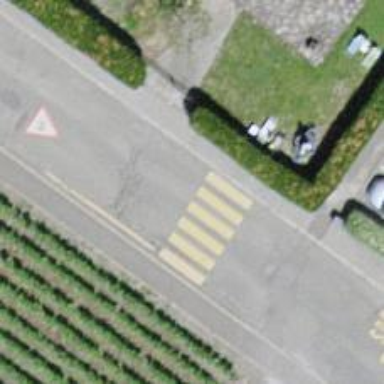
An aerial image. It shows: Marked zebra crossing on the road.